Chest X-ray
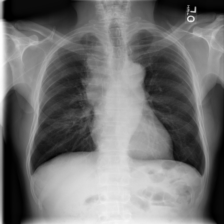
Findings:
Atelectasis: negative
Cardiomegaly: negative
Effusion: negative
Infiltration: negative
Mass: negative
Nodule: negative
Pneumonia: negative
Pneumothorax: negative
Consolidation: negative
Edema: positive
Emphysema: positive
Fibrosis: negative
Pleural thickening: negative
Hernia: negative